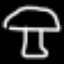
Label: mushroom